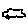
Label: car